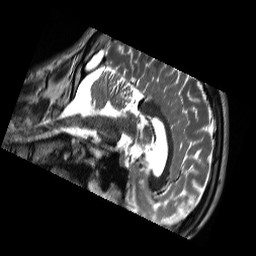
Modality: T2w
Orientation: sagittal
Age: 23
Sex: male